Question: I have placed a execute sql task inside the foreach loop container , where i want to execute the stored procedure name obtaining from the ssis user defined variable
But i am not finding a right syntax to execute stored procedure name from variable. and i want to pass input parameter to execute the stored procedure which is also a another dts variable
Please can any one help to figure out the right syntax

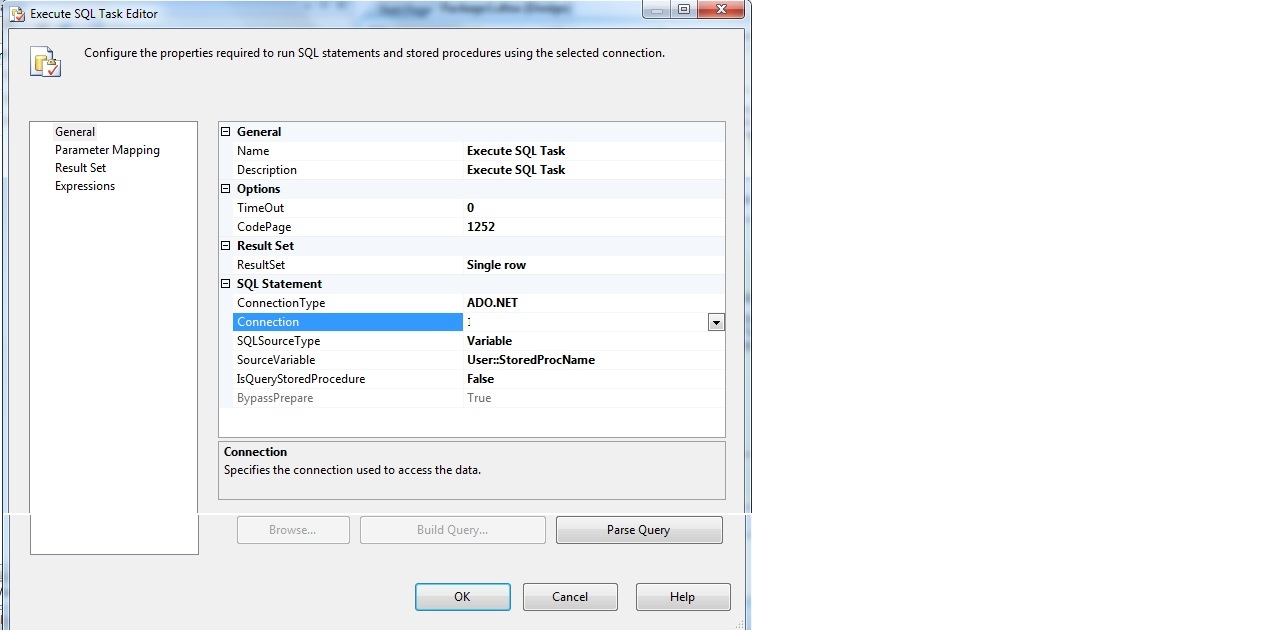
Answer: Lets say you have two variables 'StoredProcedureName' and 'ParameterValue'
Create a new variable called 'QueryString'. Open up the properties window by pressing and then click on the variable name in the window that has list of variables. Set the 'EvaluateAsExpression' property of your 'QueryString' variable to True.
Then click the elliptical in 'Expression' to open up the . Type the following expression
'''
"Execute " + @[User::StoredProcedureName] + " @ParameterName = '" + @[User::ParameterValue]+ "'"
'''
Click on and you should see
'Execute MyProcedure @ParameterName = 'SomeValue''
Assign this variable to your 'SourceVariable' for the .